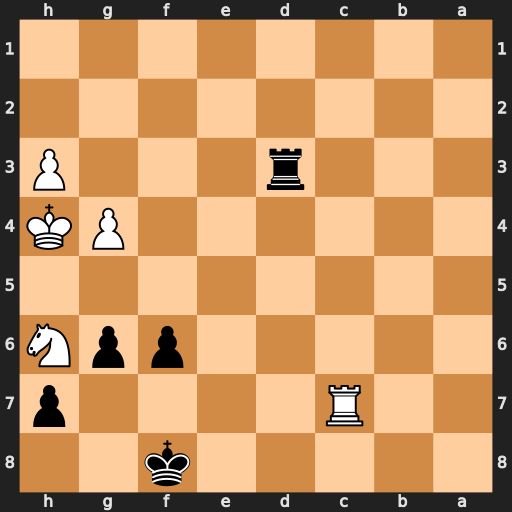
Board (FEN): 5k2/2R4p/5ppN/8/6PK/3r3P/8/8
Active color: b
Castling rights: -
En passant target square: -
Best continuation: g5+ Kh5 Rxh3#